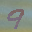
Label: 9